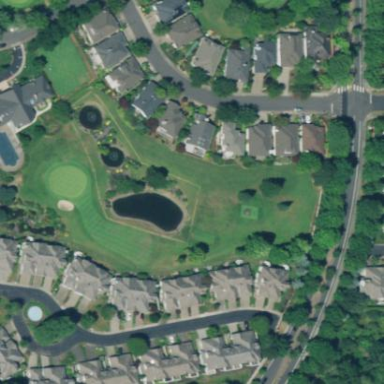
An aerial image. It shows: Golf fairway surrounded by grass.